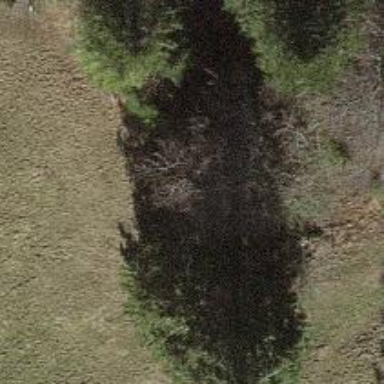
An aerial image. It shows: Single tag "natural: tree."